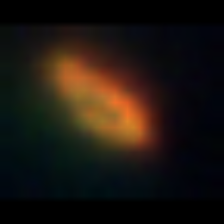
Taxon: Unknown_phyto
Group: Unknown